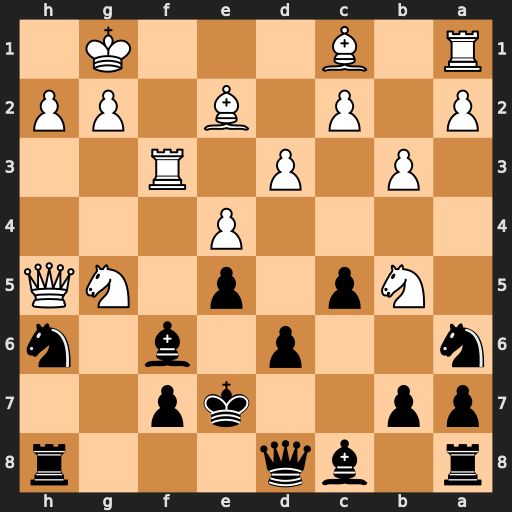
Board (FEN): r1bq3r/pp2kp2/n2p1b1n/1Np1p1NQ/4P3/1P1P1R2/P1P1B1PP/R1B3K1
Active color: b
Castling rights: -
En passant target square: -
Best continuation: Bg4 Qh4 Bxf3